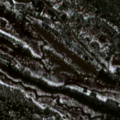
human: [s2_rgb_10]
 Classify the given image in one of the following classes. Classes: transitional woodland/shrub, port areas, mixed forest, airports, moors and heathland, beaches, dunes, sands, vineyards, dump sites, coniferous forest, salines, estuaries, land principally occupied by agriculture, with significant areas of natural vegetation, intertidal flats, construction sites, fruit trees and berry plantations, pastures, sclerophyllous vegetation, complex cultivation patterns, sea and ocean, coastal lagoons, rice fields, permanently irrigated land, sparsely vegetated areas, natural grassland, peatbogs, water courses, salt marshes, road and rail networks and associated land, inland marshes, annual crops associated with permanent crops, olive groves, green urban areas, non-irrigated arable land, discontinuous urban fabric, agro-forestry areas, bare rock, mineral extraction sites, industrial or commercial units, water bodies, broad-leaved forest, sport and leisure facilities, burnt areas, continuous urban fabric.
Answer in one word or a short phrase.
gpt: coniferous forest, transitional woodland/shrub